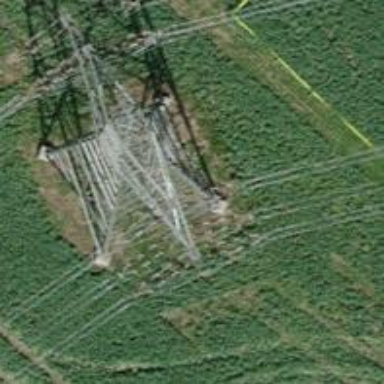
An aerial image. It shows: Power line in the image.